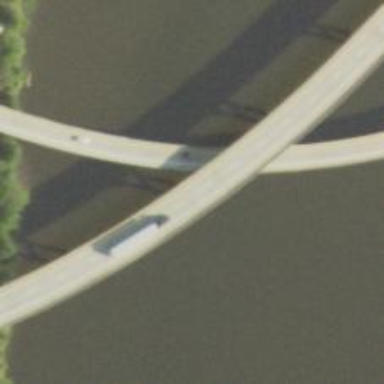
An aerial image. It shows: Beam-structured bridge on motorway.